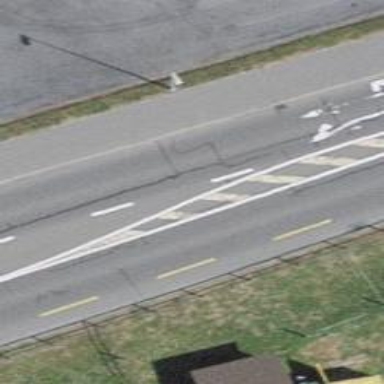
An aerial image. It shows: Secondary road with asphalt surface. There is cycle lane on the left and cycle track on the right.